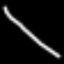
Label: line